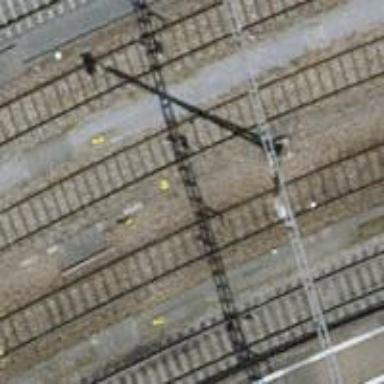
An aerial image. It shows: Yard with single rail track. The railway track is electrified with contact line for service purposes.